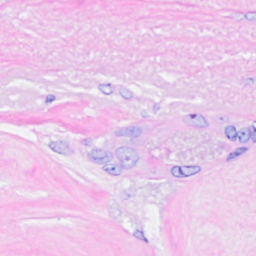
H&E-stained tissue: Breast